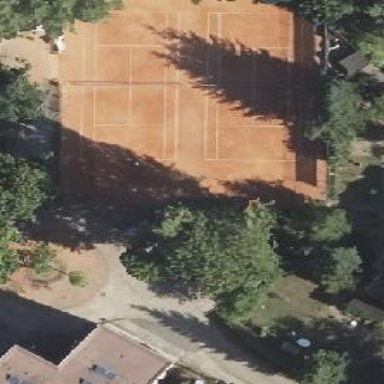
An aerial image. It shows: Tennis court on pitch.